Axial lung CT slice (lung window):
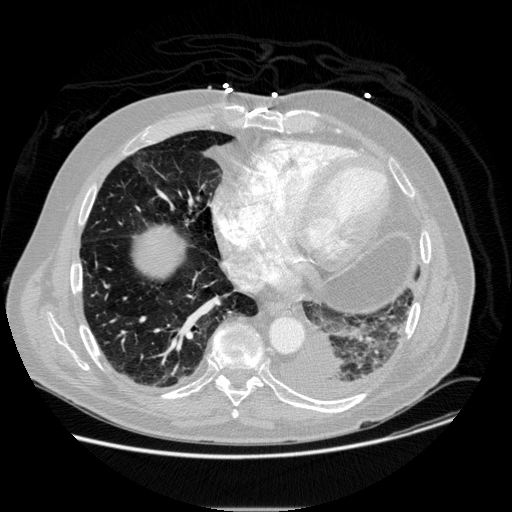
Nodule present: no